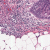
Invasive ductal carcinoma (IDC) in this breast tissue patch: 0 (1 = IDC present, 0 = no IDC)